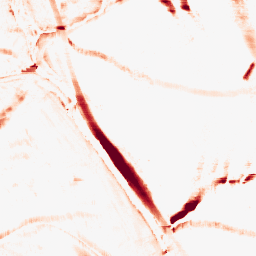
Category: morphological
Decomposition family: morphological_rect
Decomposition parameters: operation: opening
width: 20
height: 10
Upsampling method: sinc_hamming
Upsampling parameters: scale: 2
kernel_size: 16
Upsampling scale: 2